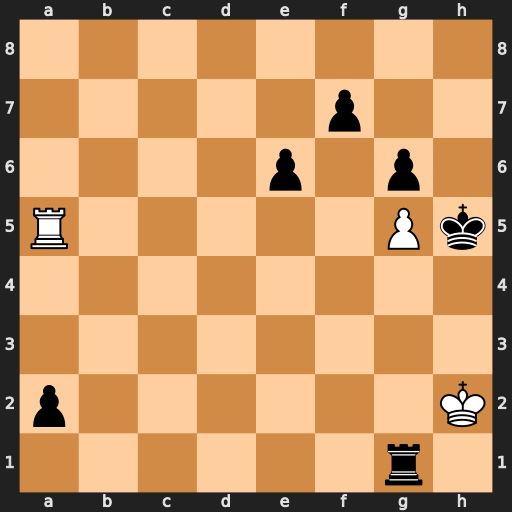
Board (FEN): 8/5p2/4p1p1/R5Pk/8/8/p6K/6r1
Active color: w
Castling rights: -
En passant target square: -
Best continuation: Kxg1 a1=Q+ Rxa1